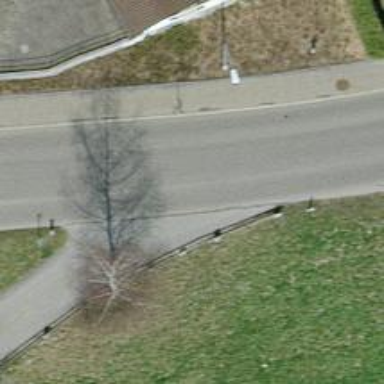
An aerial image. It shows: Tertiary road with asphalt surface and sidewalk on the left.